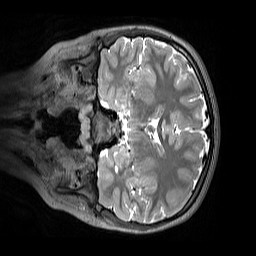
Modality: T2w
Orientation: coronal
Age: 9
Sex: female
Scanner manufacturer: siemens
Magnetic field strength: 3 T
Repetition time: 3.2 s
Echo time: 0.408 s